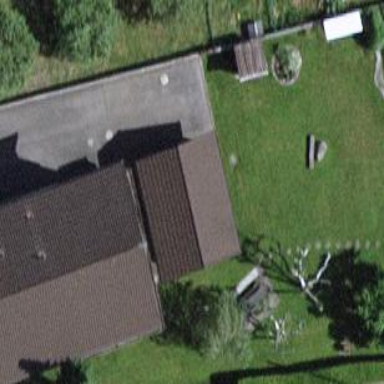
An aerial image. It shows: Garage.